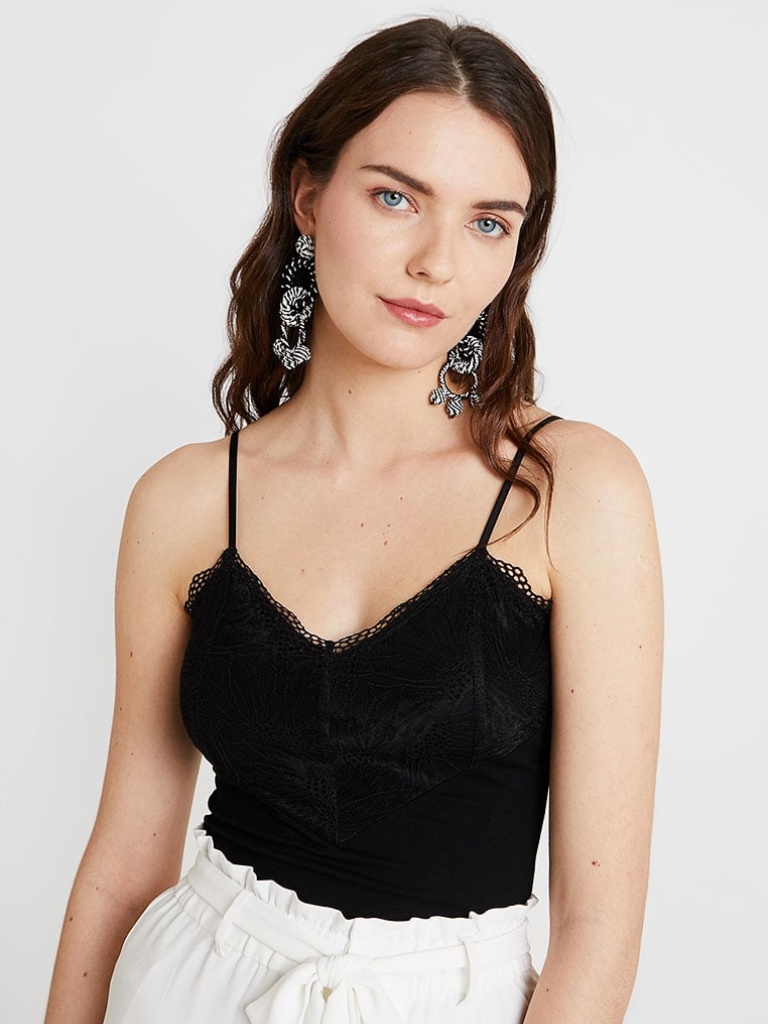
lace tight sleeveless hip length Fully Tucked in v-neck camisole